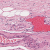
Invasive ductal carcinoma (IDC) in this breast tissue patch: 0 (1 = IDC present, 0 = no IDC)